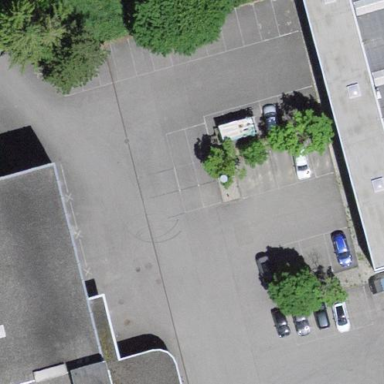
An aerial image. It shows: Parking area with surface.